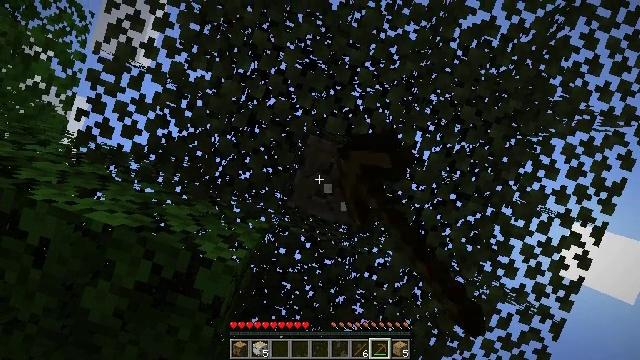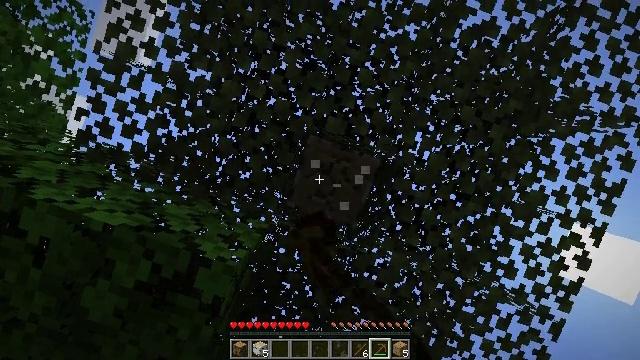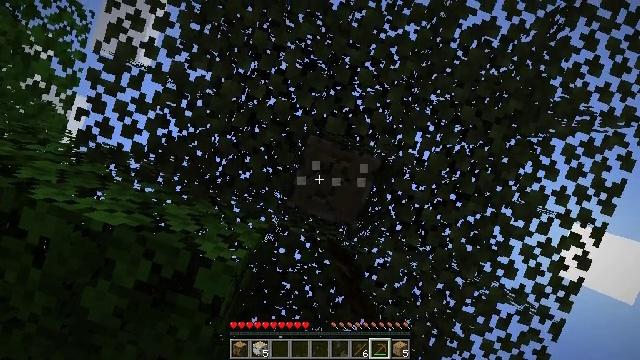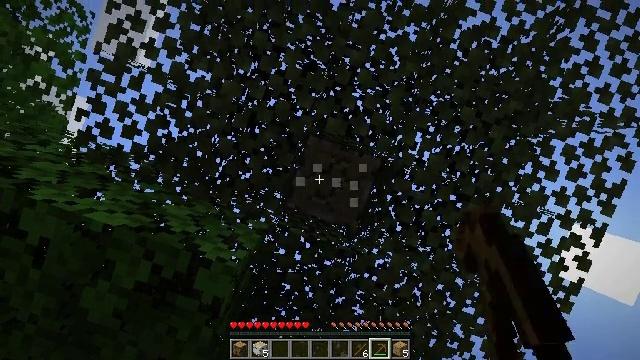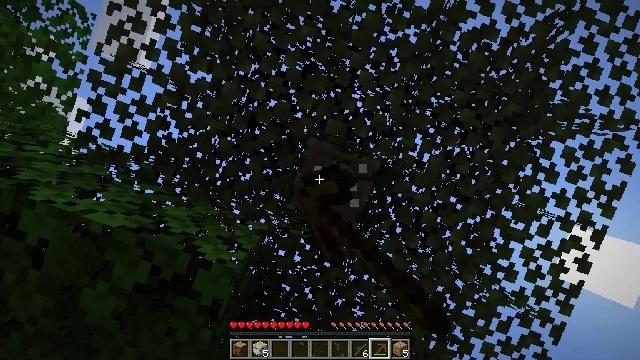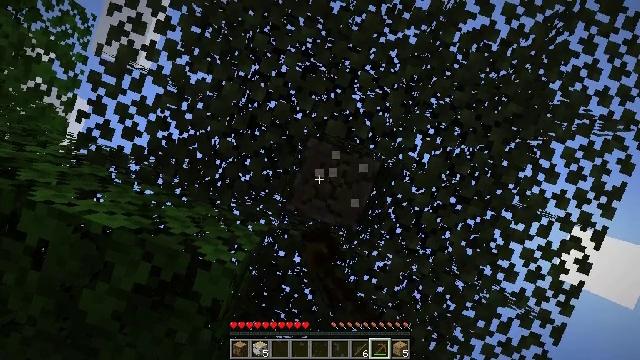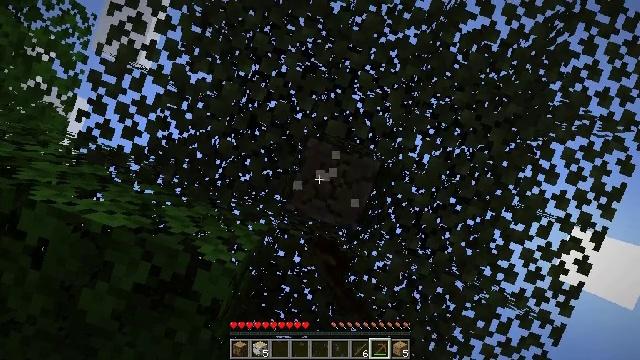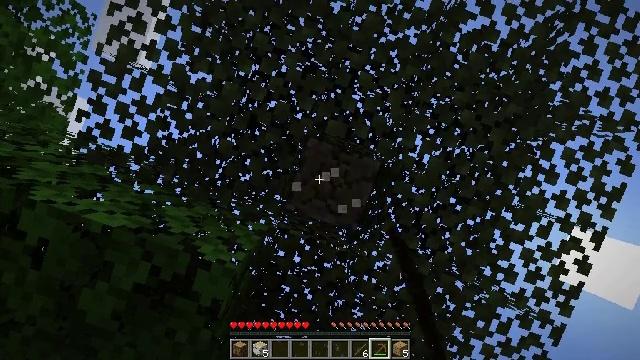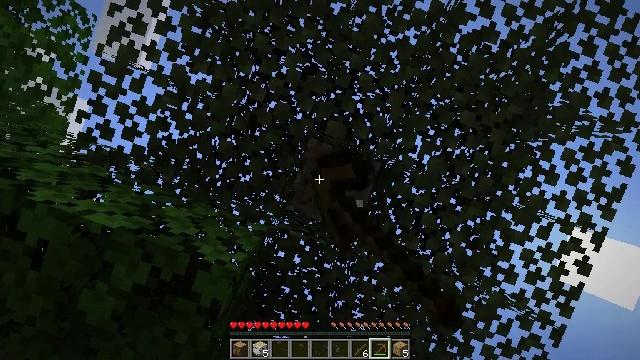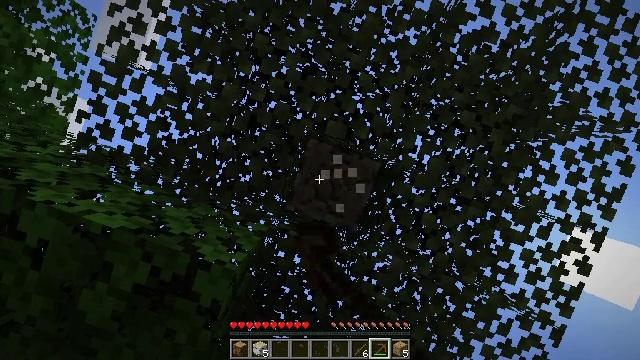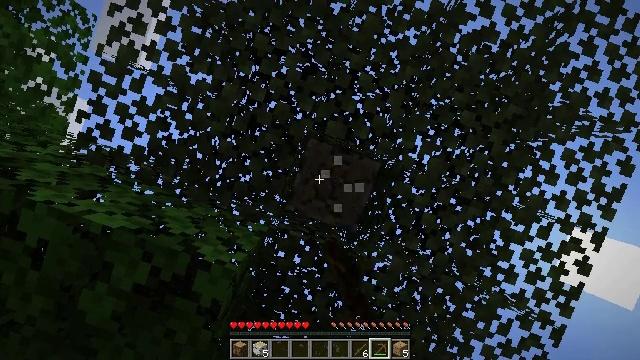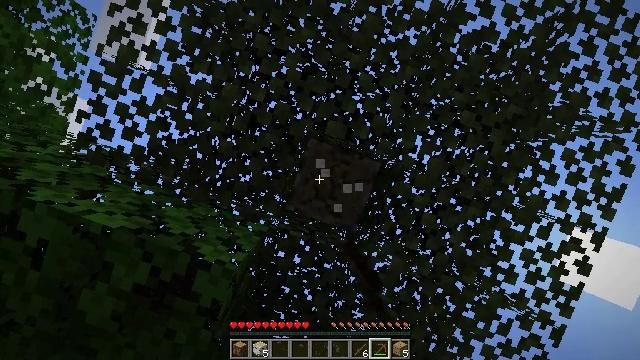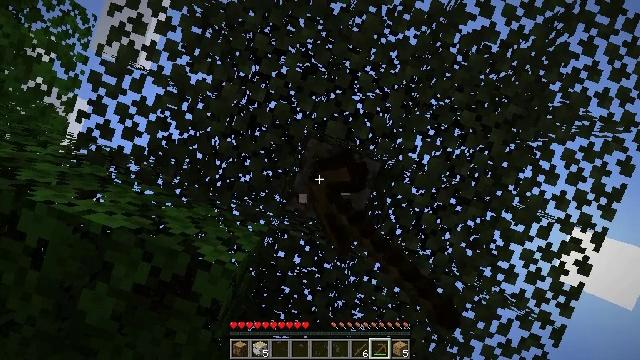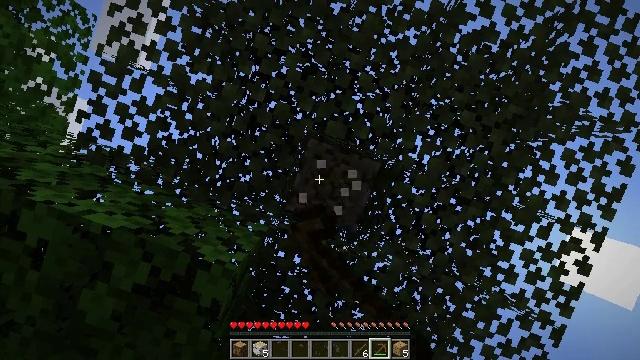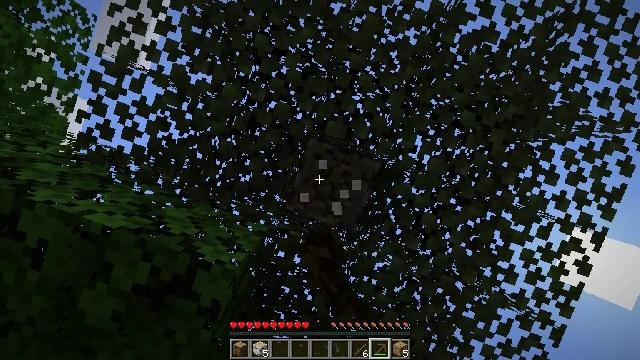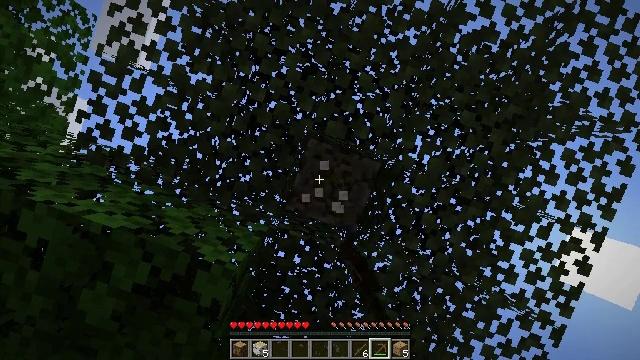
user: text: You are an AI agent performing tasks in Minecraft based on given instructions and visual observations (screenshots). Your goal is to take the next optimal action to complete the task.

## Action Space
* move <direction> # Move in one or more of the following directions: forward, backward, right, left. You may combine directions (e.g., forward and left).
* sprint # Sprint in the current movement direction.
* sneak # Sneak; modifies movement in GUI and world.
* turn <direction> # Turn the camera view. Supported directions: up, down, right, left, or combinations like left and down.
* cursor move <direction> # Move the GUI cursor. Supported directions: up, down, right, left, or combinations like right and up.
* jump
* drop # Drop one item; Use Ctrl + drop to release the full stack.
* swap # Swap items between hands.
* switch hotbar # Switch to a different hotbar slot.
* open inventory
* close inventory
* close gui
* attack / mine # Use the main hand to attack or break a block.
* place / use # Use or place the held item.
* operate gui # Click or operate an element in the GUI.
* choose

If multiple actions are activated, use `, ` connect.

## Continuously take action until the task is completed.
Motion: motion action
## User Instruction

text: Use your axe to get birch logs.
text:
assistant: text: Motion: attack / mine
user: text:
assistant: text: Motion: attack / mine
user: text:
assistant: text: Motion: attack / mine
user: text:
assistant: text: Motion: attack / mine
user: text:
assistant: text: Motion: attack / mine
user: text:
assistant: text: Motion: attack / mine
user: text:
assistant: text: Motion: attack / mine
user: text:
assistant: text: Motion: attack / mine
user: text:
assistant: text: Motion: attack / mine
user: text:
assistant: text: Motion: attack / mine
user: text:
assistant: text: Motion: attack / mine
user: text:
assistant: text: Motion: attack / mine
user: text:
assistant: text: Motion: attack / mine
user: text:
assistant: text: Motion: attack / mine
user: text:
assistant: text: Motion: attack / mine
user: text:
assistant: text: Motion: attack / mine
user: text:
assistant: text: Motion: attack / mine
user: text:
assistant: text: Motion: attack / mine
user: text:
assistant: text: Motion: attack / mine
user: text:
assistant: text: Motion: attack / mine
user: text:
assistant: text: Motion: attack / mine
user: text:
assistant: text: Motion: attack / mine
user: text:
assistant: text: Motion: attack / mine
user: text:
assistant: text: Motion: attack / mine
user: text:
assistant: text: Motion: attack / mine
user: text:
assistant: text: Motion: attack / mine
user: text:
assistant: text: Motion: attack / mine
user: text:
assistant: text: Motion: attack / mine
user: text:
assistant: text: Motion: attack / mine
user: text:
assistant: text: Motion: attack / mine